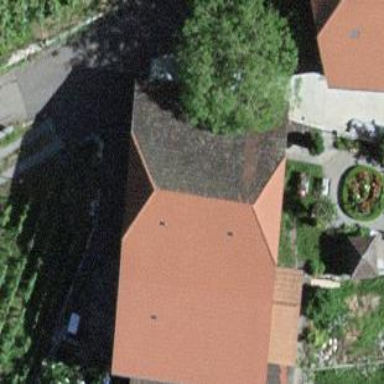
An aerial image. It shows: Barn.